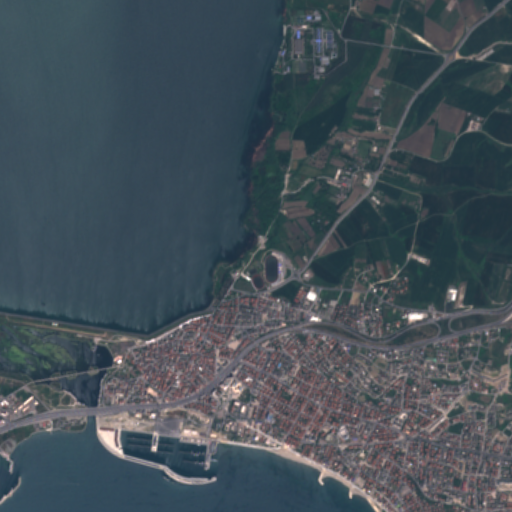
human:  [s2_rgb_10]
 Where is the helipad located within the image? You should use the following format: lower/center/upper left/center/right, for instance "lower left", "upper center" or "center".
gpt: The helipad is located in the lower center of the image.
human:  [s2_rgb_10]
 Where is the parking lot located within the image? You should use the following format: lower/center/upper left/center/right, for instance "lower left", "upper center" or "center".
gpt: The parking lot is located in the lower center of the image.
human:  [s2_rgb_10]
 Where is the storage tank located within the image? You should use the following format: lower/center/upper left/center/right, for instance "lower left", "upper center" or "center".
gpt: The storage tank is located in the upper center of the image.
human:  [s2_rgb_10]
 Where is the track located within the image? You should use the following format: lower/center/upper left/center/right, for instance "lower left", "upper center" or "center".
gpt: There is no track in the image.